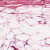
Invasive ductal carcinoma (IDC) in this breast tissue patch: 0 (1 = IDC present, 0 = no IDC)